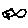
Label: fish